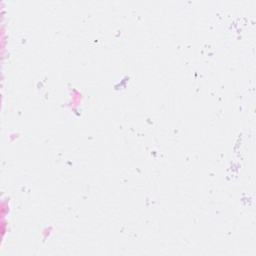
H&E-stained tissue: Breast